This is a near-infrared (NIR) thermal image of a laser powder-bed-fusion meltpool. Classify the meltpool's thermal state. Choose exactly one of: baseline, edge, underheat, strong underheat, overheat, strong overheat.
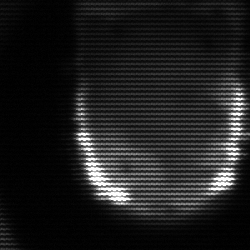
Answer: baseline